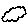
Label: cloud